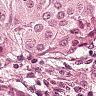
Metastatic tissue present: yes